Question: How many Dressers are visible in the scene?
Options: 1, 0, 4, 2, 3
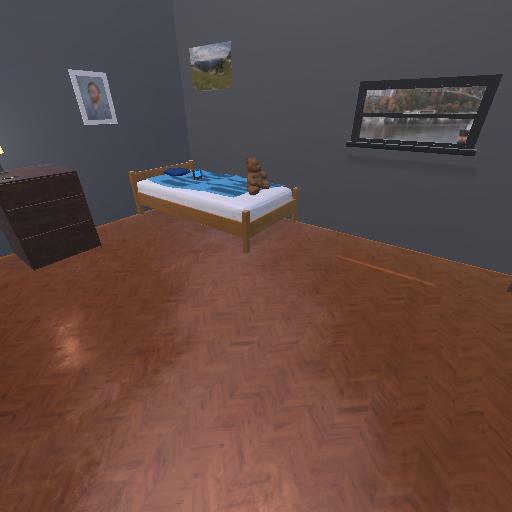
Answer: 1